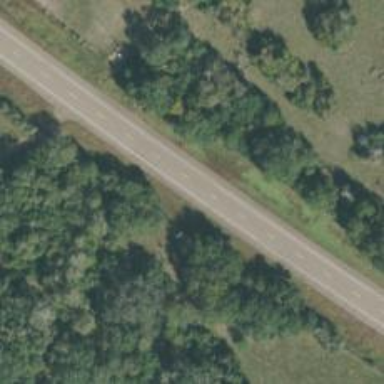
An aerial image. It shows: Primary highway.